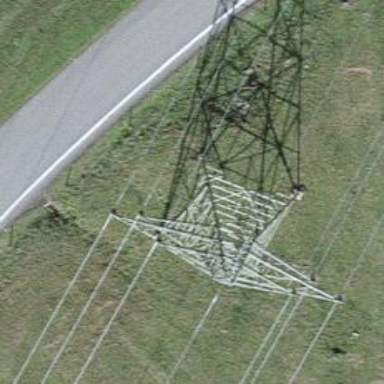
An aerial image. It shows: Power tower.